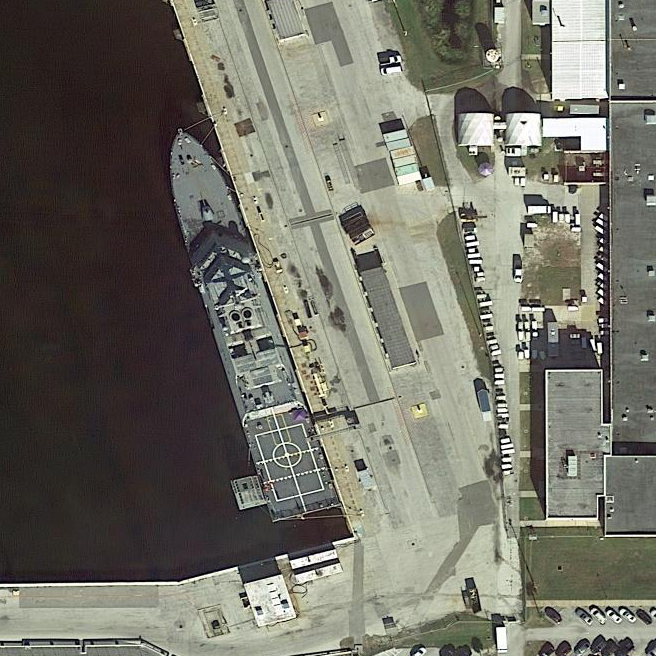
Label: cruiser